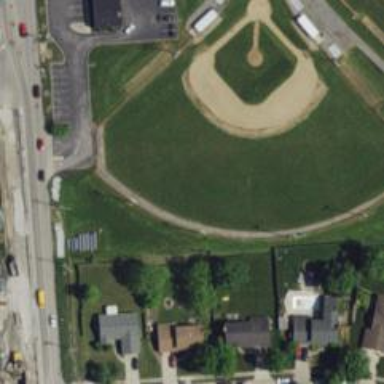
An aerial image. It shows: Baseball pitch for leisure land activities.